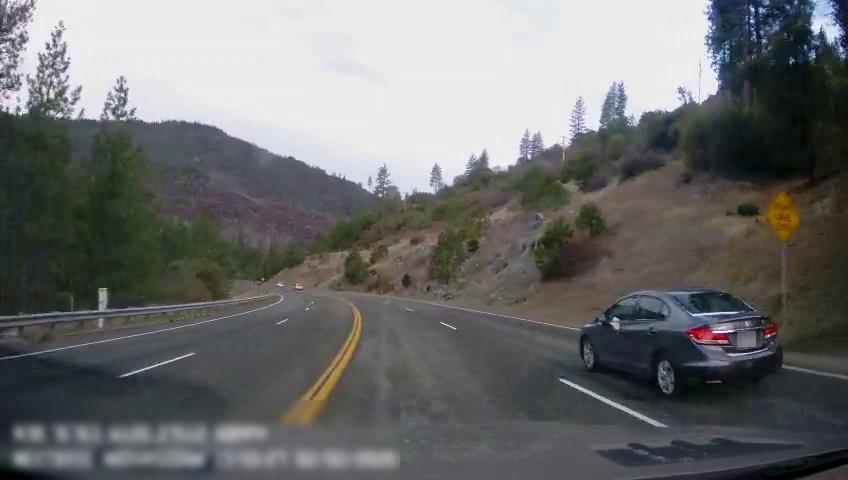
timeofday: Day
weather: Sunny
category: Drivable Space
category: Vehicles | Car
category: Lanes | Current Lane
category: Lanes | Current Lane
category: Lanes | Alternate Lane
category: Lanes | Alternate Lane
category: Lanes | Alternate Lane
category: Traffic | Signs